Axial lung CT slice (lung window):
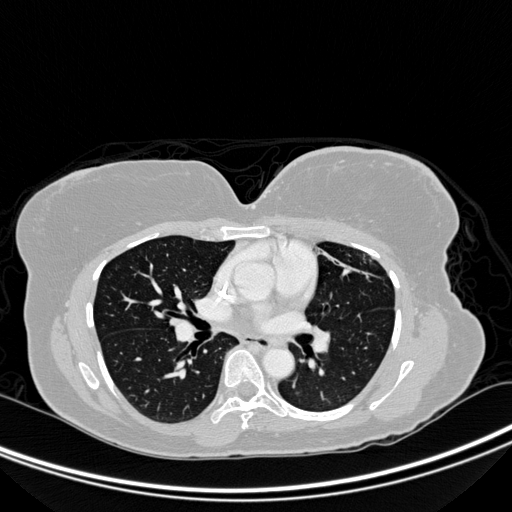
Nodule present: no